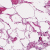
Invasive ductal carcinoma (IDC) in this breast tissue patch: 0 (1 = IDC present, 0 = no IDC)